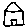
Label: house